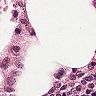
Metastatic tissue present: no